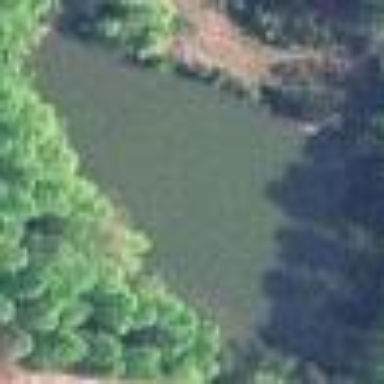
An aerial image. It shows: Serene pond surrounded by nature.